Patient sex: M
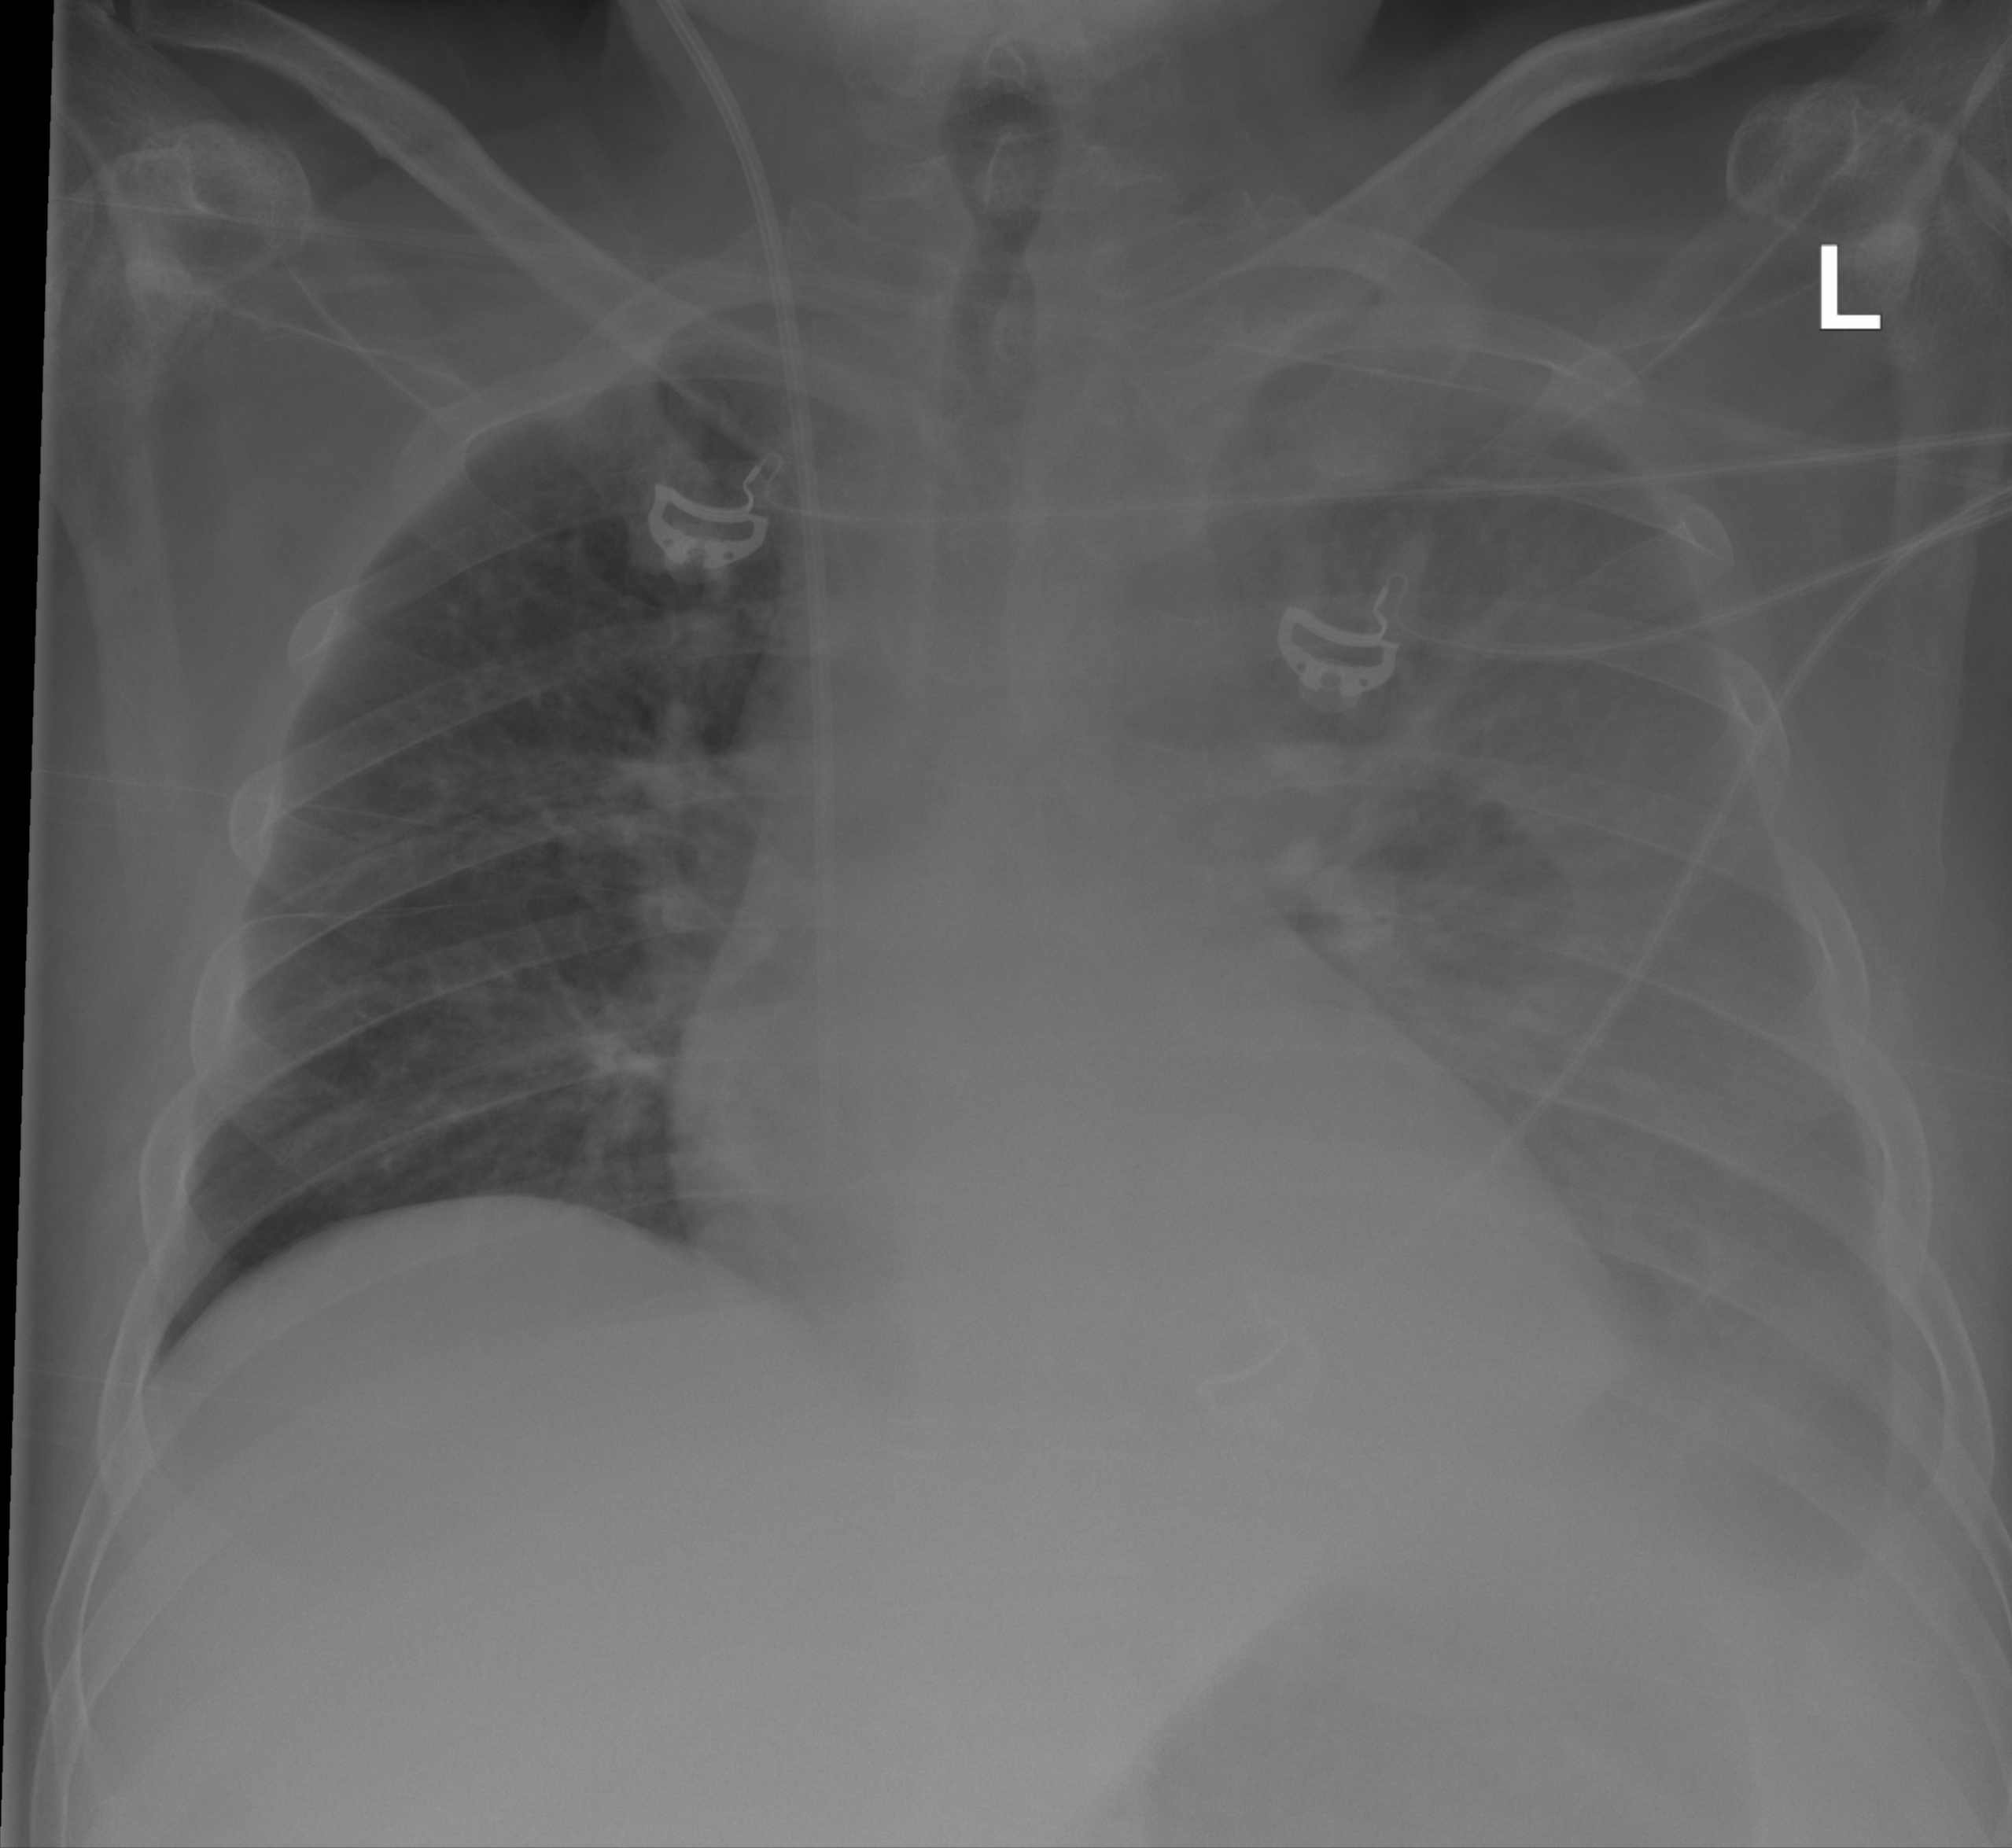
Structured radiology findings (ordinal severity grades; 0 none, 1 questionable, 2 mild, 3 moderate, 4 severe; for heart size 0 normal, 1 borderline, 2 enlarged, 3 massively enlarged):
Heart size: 1
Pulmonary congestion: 0
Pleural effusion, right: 0
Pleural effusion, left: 3
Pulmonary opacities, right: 0
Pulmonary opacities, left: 0
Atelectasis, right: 0
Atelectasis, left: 2